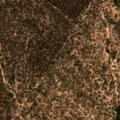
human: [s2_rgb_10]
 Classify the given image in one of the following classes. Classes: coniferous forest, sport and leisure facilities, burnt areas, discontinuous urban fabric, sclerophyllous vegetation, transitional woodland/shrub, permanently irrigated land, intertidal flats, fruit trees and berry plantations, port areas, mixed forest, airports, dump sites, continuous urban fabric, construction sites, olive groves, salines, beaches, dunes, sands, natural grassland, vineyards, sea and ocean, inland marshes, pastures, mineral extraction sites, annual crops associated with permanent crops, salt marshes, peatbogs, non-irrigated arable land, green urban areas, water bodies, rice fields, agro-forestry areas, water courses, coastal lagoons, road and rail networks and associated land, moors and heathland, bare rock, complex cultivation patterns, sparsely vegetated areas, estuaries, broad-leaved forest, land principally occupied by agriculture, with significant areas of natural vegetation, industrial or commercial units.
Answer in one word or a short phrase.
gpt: broad-leaved forest, mixed forest